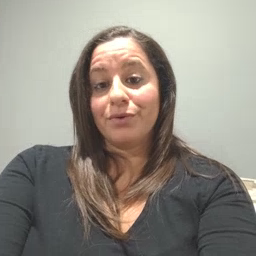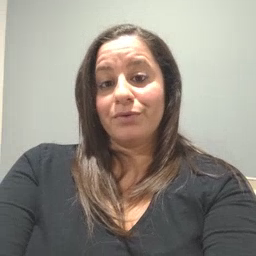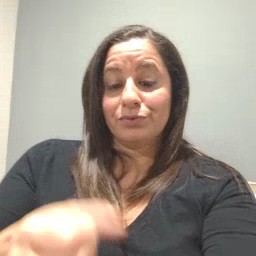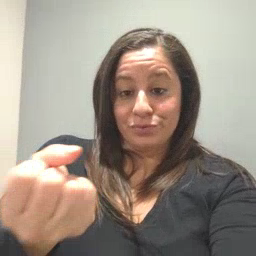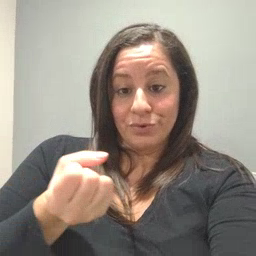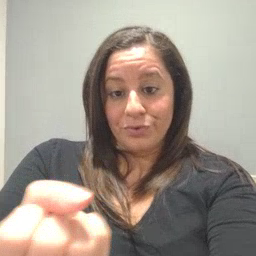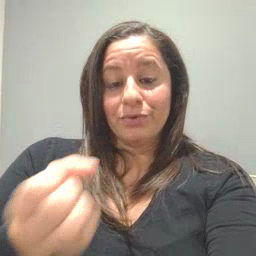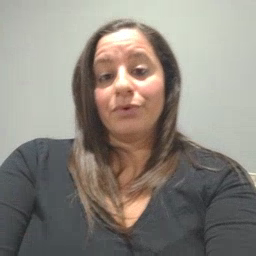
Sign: drawer